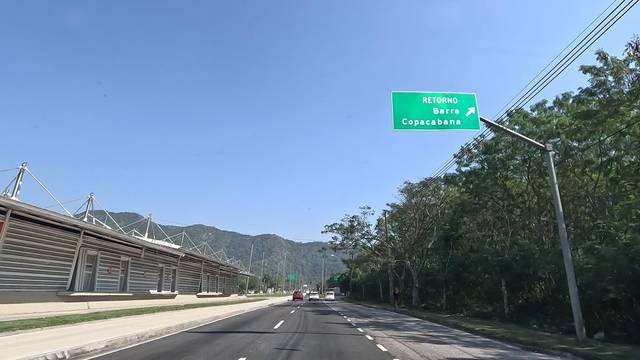
Region: Brazil
Coordinates: -23.018, -43.509